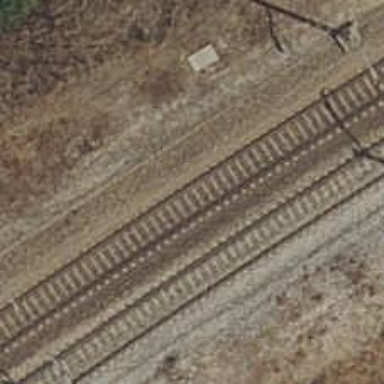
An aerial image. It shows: Railway with electrified contact lines.